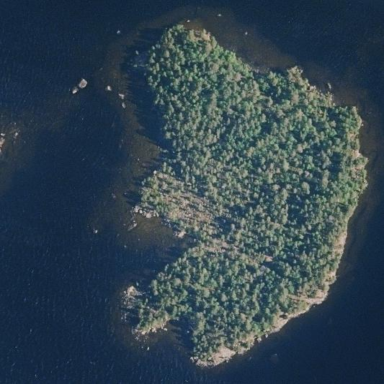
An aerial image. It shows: Islet.